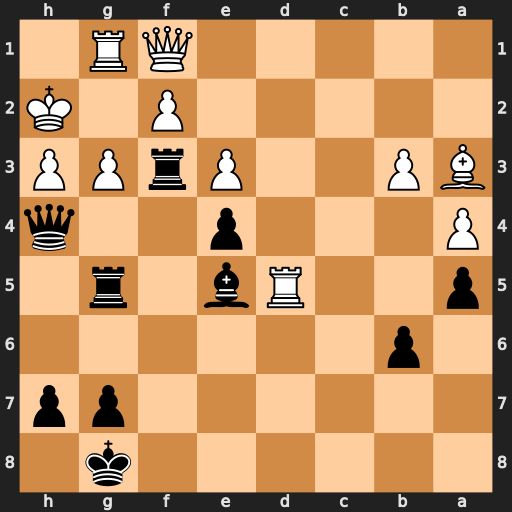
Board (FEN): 6k1/6pp/1p6/p2Rb1r1/P3p2q/BP2PrPP/5P1K/5QR1
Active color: b
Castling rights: -
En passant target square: -
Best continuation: Rgxg3 Rd8+ Qxd8 Qc4+ Kh8